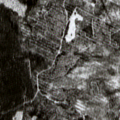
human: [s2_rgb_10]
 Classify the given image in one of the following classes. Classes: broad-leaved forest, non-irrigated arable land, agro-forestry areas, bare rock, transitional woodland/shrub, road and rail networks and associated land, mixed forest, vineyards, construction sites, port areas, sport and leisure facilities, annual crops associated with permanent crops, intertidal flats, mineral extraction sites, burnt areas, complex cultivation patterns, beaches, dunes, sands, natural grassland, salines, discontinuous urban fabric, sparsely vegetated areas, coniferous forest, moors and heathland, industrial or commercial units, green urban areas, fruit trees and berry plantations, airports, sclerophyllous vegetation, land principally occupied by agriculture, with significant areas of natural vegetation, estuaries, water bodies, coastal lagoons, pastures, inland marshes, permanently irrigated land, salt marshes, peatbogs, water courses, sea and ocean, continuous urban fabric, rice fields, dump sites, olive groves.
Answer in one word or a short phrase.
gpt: coniferous forest, mixed forest